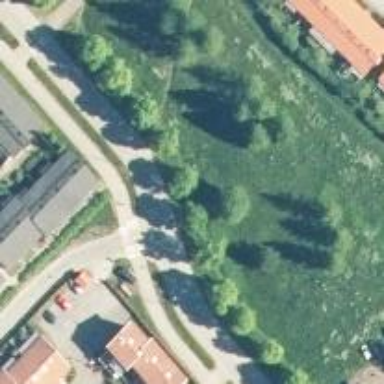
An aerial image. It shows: Asphalt cycleway for shared use.